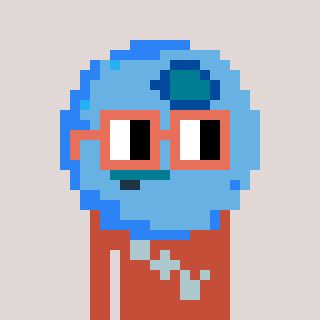
a pixel art character with square orange glasses, a blueberry-shaped head and a rust-colored body on a warm background